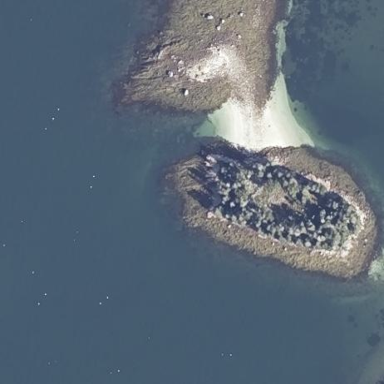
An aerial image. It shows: Island with natural coastline.